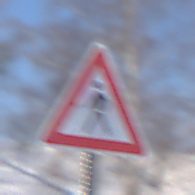
Verkehrszeichen: FussgaengerRechts
Umgebung: Outdoor, Nature
Tageszeit: MorningAfternoon
Wetter: PartlyCloudy
Licht: Natural
Jahreszeit: Winter
Kontrast: HighContrast